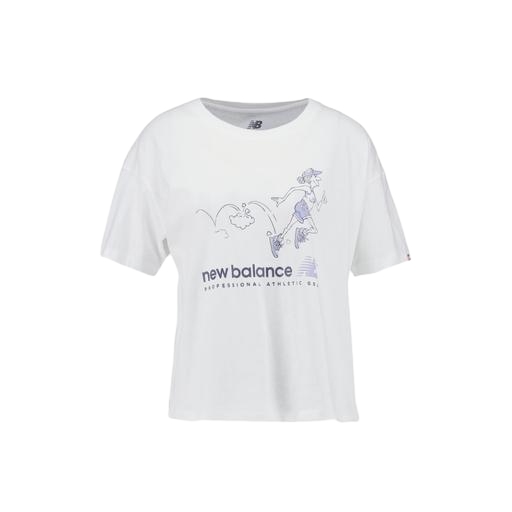
women's tee, athletic tee, graphic t-shirt, white background